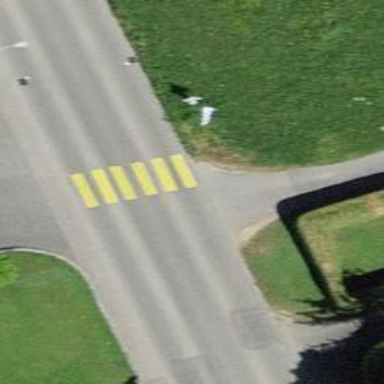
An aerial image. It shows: Uncontrolled zebra crossing on the road.